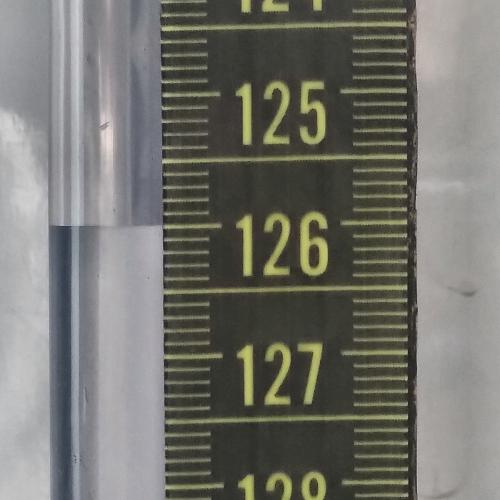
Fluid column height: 126.0 cm